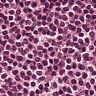
Metastatic tissue present: no